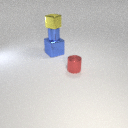
large blue metal cube below small blue metal cylinder